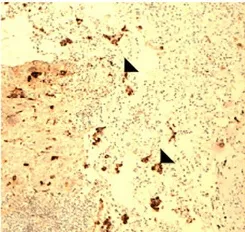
Pathological appearance of ETT. (C-F) Immunohistochemical staining images showed the expression of specific ETT markers, such as GATA, P63, hPL, and hCG-alpha (x10) (black arrowhead).
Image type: pathology (immunostaining)